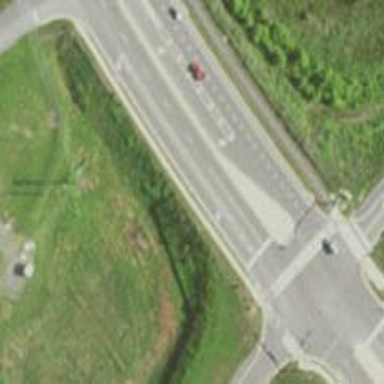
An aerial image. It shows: Secondary road with separate asphalt sidewalk.